Field crop: maize
Growth stage: 2
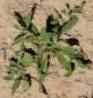
Species: atriplex